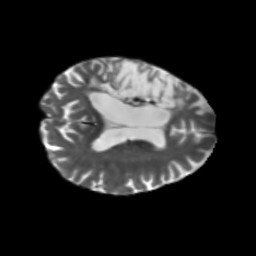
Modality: T2w
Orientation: axial
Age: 66
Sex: female
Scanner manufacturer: siemens
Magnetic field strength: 3 T
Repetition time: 5.47 s
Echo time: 0.0854 s